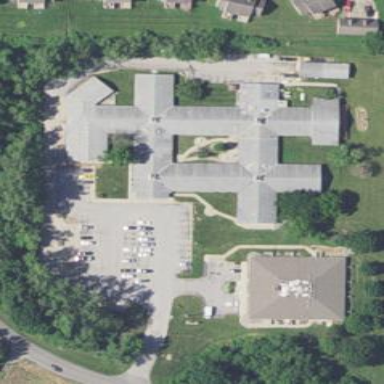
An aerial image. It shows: Nursing home.